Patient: sex M, age 61
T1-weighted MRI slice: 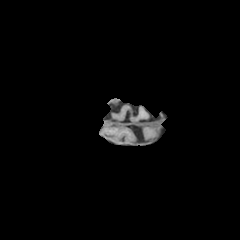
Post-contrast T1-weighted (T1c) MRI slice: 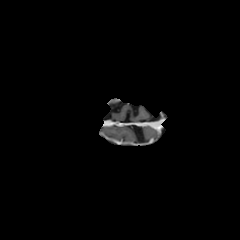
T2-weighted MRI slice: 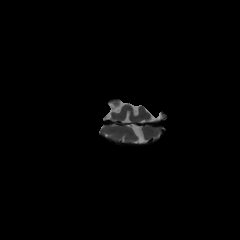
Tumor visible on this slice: no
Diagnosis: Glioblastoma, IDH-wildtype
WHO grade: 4